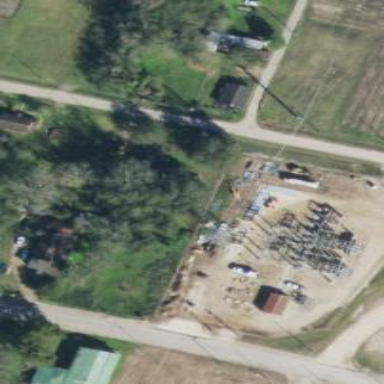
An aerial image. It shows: Outdoor power substation surrounded by fence. The substation is specifically for distribution purposes.